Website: crate-barrel
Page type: address-validator
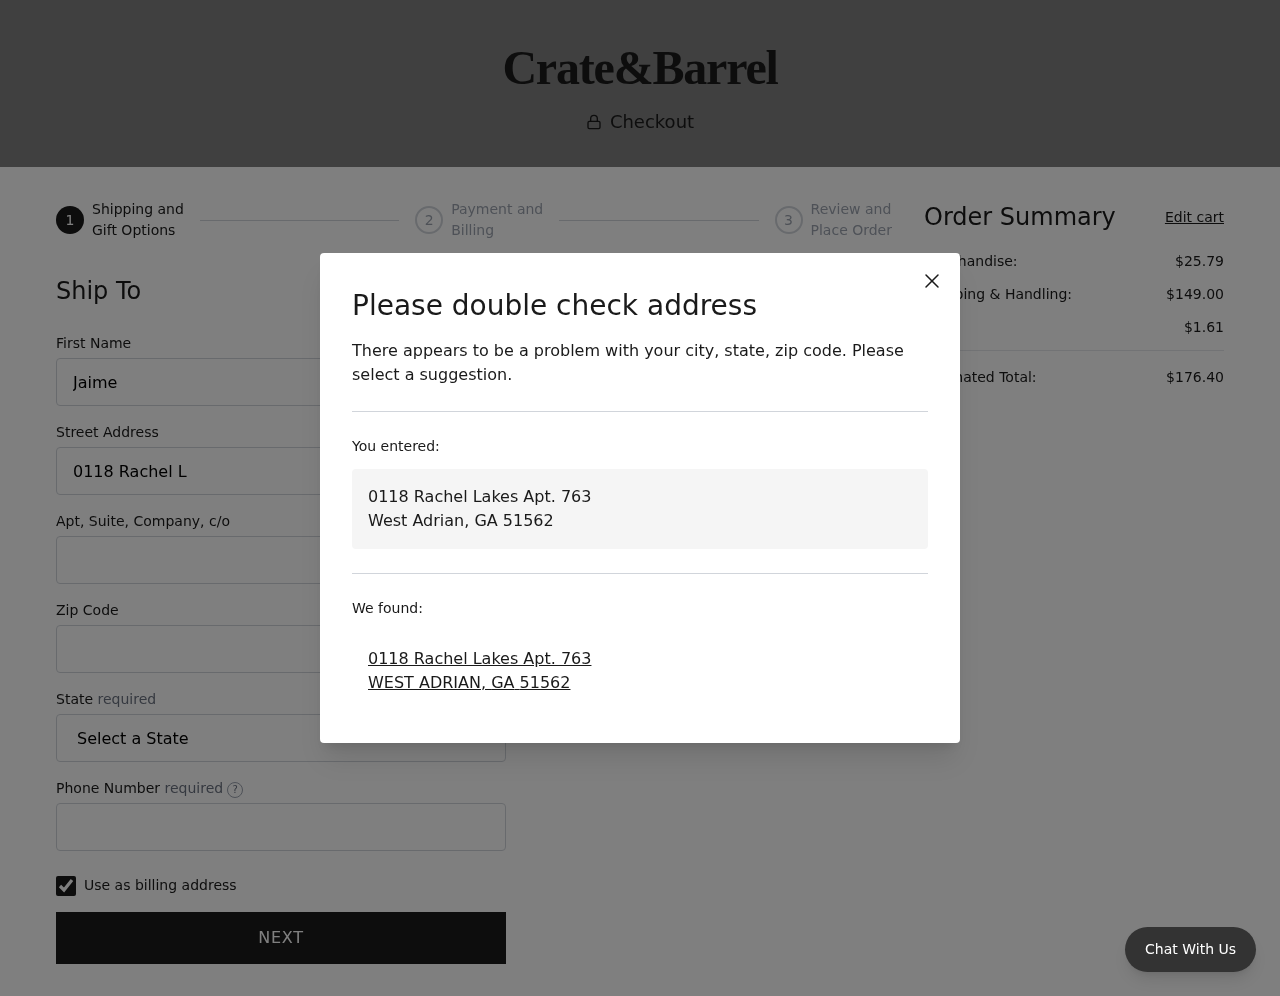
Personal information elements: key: PII_CITY
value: West Adrian
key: PII_CITY
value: WEST ADRIAN
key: PII_FIRSTNAME
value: Jaime
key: PII_PHONE
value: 4124197193
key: PII_POSTCODE
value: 51562
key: PII_STATE
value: Georgia
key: PII_STATE_ABBR
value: GA
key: PII_STREET
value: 0118 Rachel Lakes Apt. 763
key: PII_STREET2
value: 667 Collins Motorway Apt. 247
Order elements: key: ORDER_SUBTOTAL
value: $25.79
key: ORDER_SHIPPING_COST
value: $149.00
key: ORDER_TAX
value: $1.61
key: ORDER_TOTAL
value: $176.40